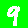
Digit: 9